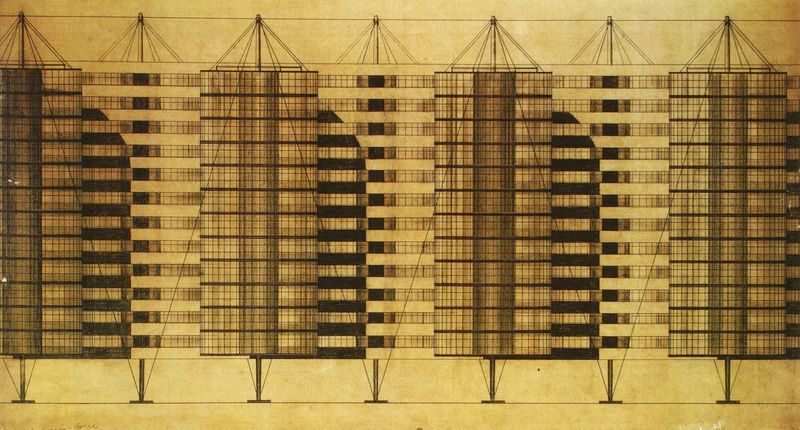
Titel: Hängehäuser, Ansicht
Künstler: Heinz Rasch
Schlagwörter: dunkel, gelb, ocker, braun, fenster, schwarz, säulen, zeichnung, gebäude, beige, architektur, häuser, balkon, ansicht, fassade, fassaden, grafik, graphik, linien, sepia, kuppel, symmetrie, striche, balkone, anbau, scheiben, schwarzweiß, entwurf, konstruktion, diagonale, etagen, geschosse, ständer, lineal, stockwerke, feinarbeit, geometrie, aufriss, rundbau, spitzturm, forme